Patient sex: M
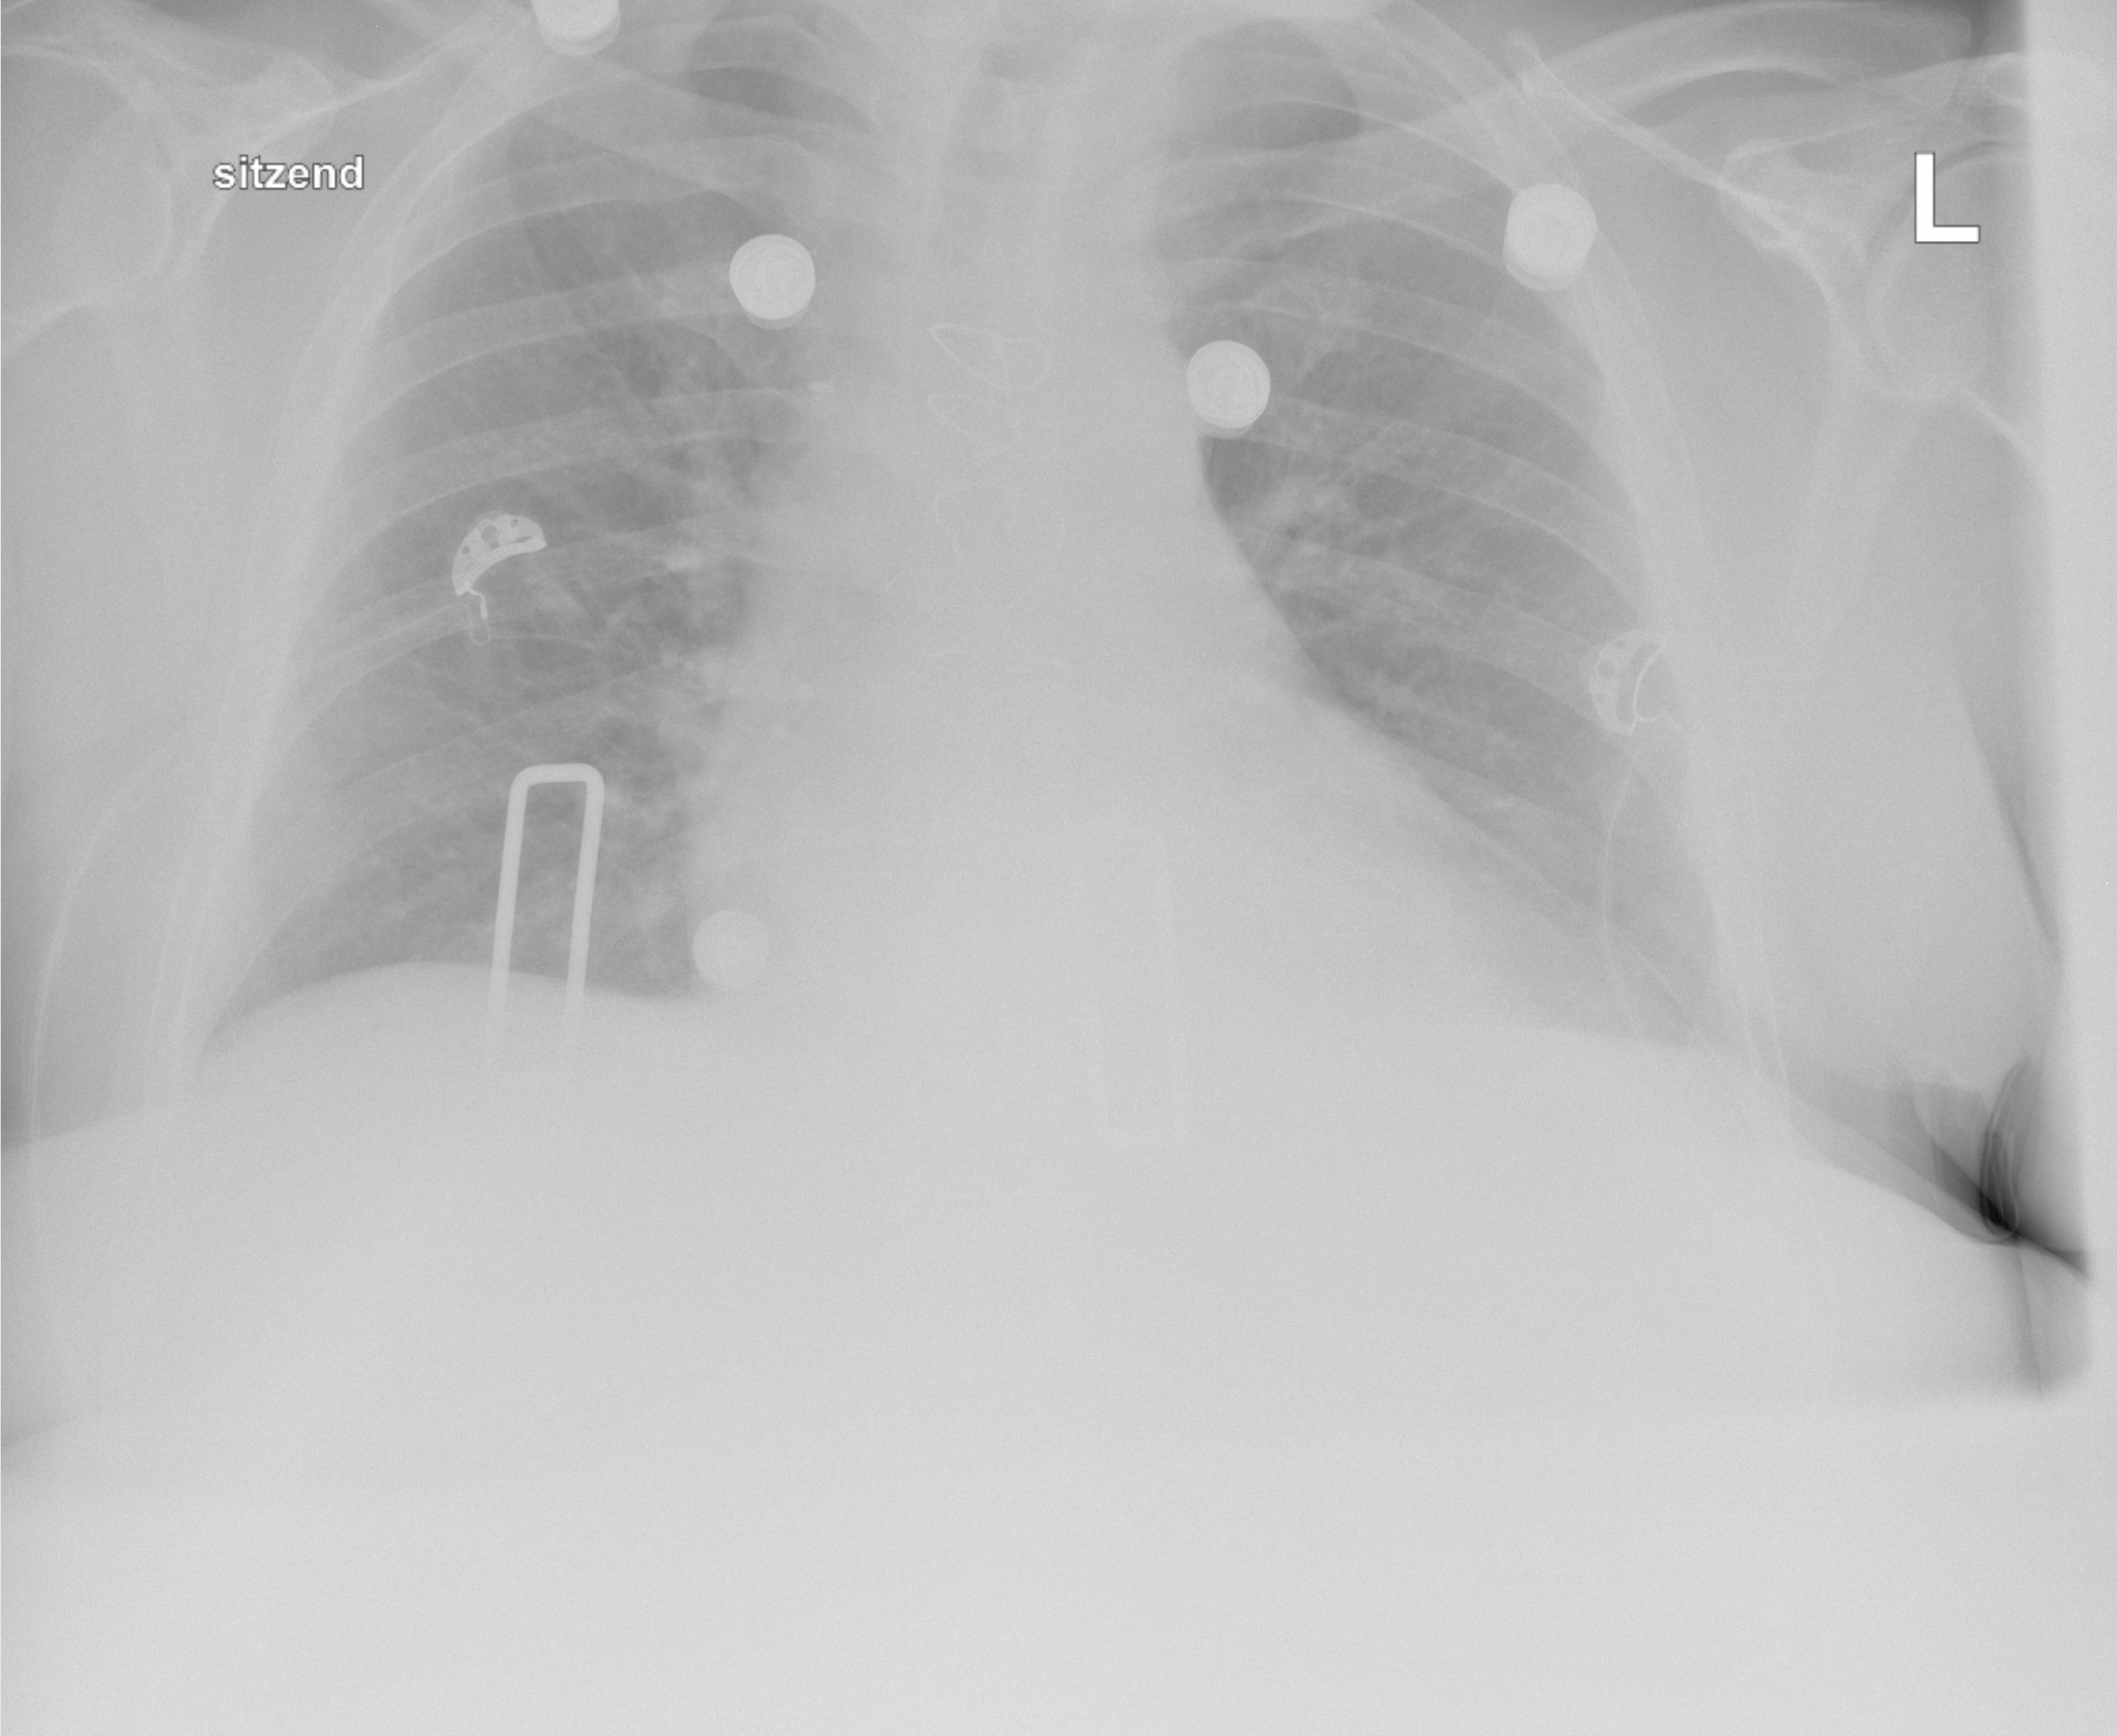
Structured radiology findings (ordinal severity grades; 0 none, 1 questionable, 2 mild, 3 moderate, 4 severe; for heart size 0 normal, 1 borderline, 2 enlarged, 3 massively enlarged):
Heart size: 0
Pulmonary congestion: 0
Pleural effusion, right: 0
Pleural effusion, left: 0
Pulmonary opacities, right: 0
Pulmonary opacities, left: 0
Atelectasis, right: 0
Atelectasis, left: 1